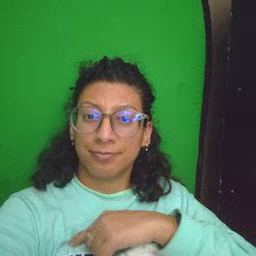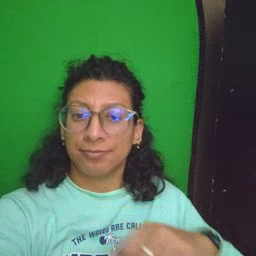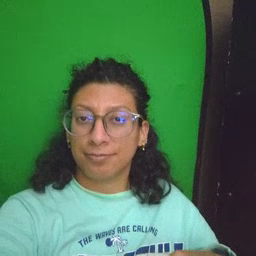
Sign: weus